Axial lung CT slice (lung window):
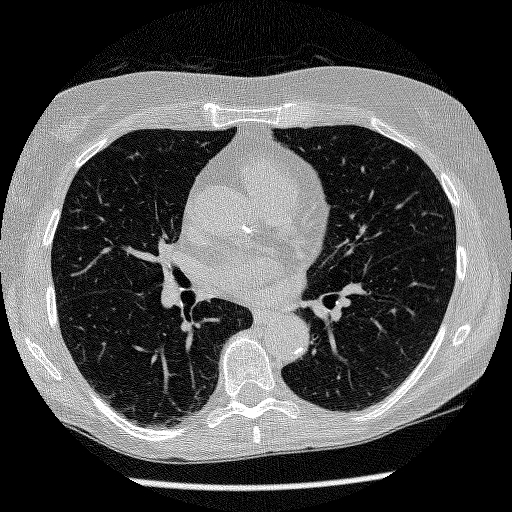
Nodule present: no